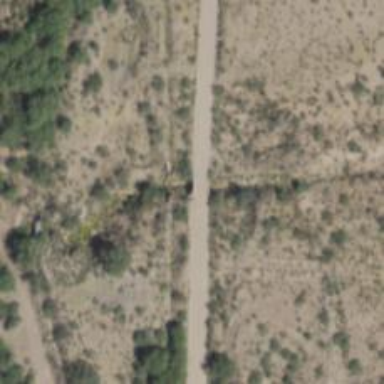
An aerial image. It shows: Service road that crosses over bridge.